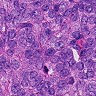
Metastatic tissue present: yes